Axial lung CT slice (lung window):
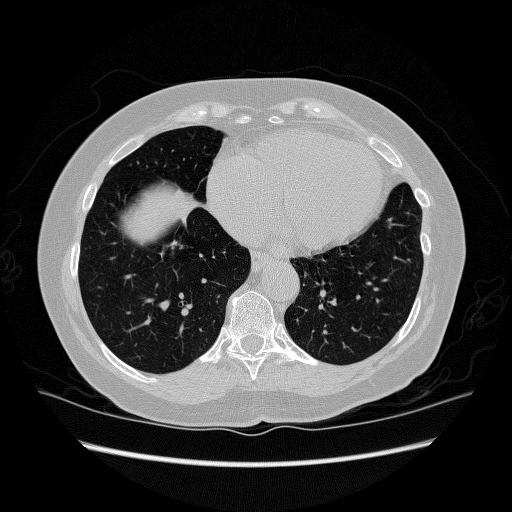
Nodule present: no